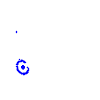
Particle: proton